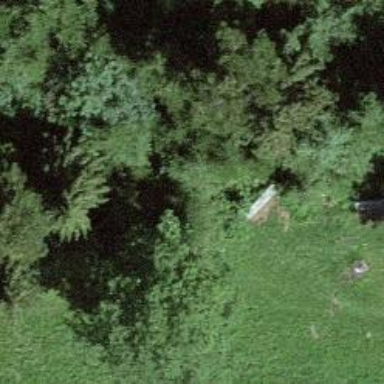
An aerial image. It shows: Bench.